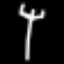
Label: fork